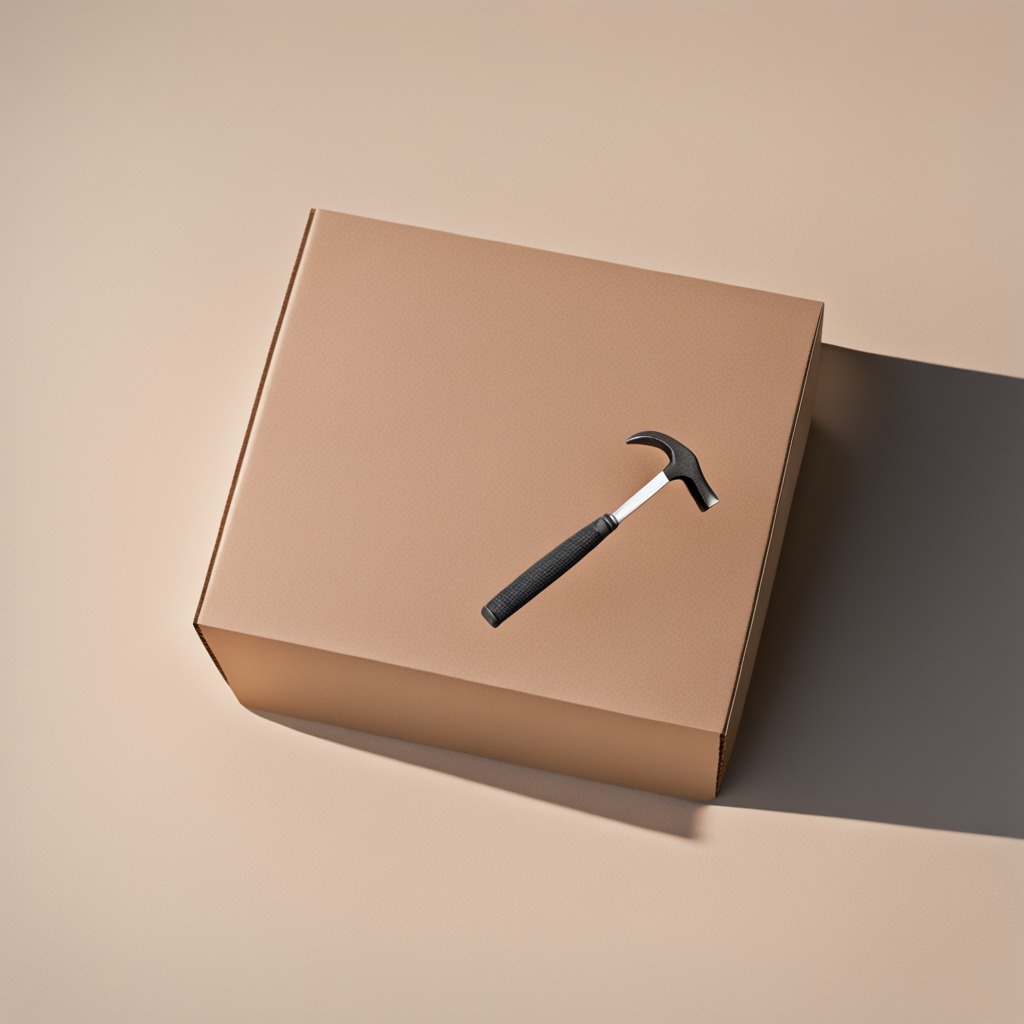
A hammer is lying on a clean dry cardboard box surface in an outdoor workshop during daytime bright natural light soft shadows slightly creased but